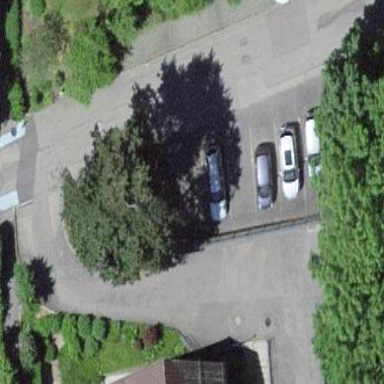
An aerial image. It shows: Garage.